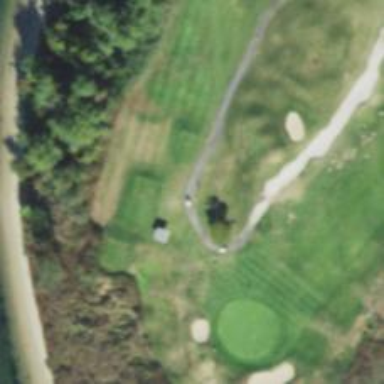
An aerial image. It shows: Path for both road and golf.